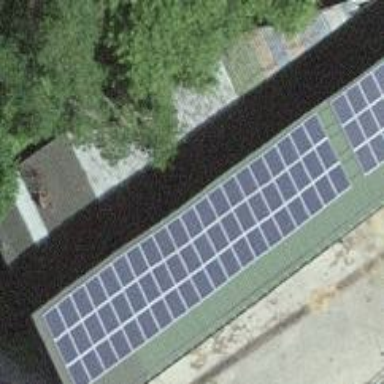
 consisting of solar photovoltaic panels."